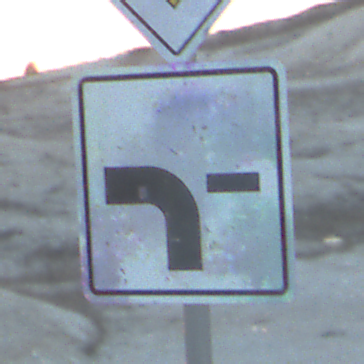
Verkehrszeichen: VerlaufVorfahrtsstrasse6
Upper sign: Vorfahrtsstrasse
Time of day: SunriseSunset
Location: Outdoor (Beach)
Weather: PartlyCloudy
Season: NotSpecified
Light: Natural